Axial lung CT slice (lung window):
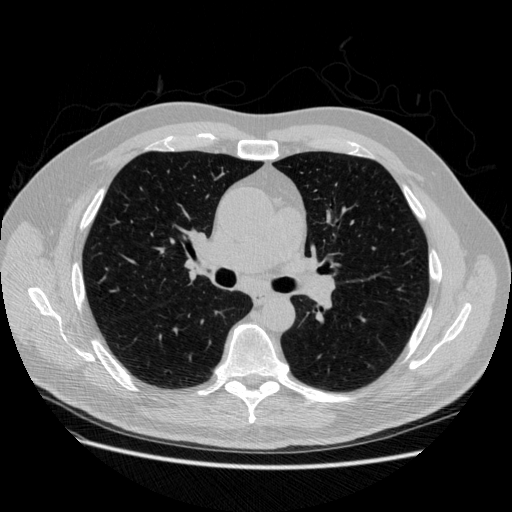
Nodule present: no